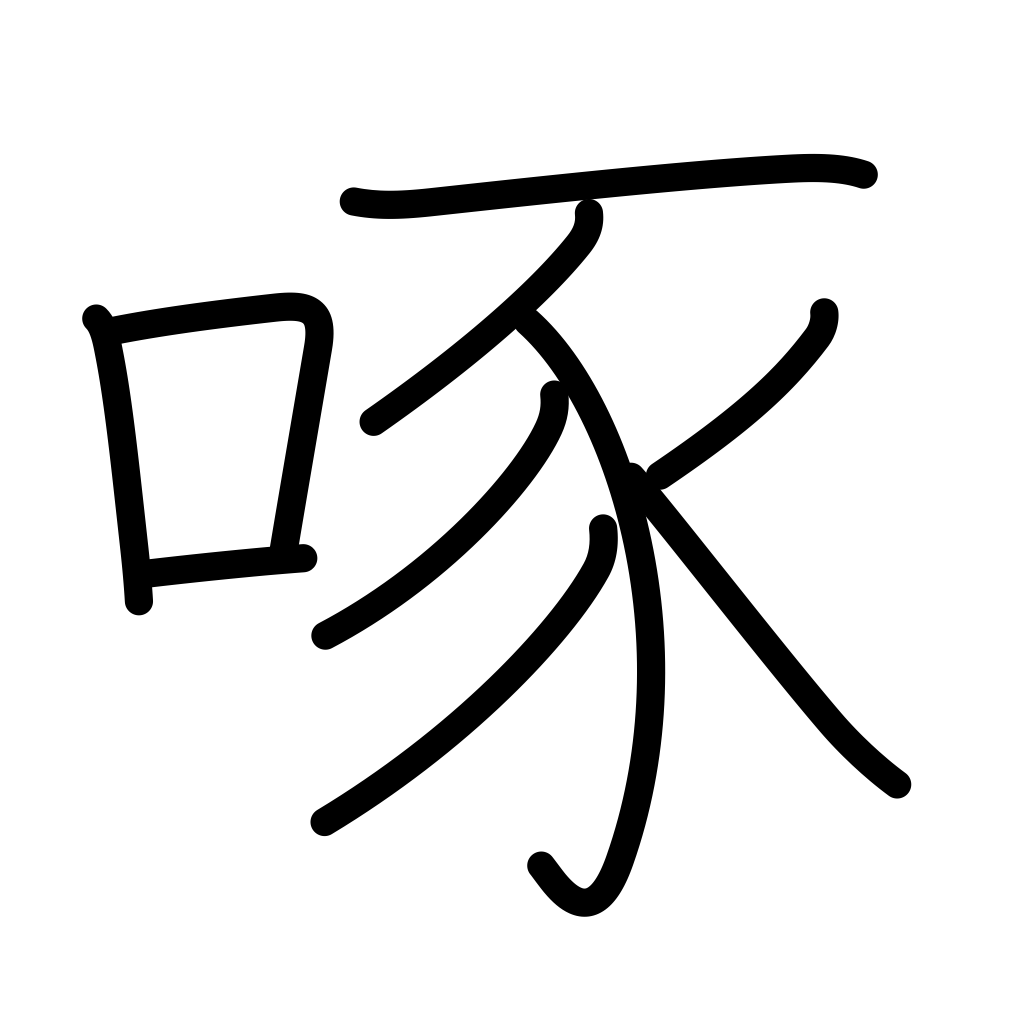
Meaning: peck, pick up